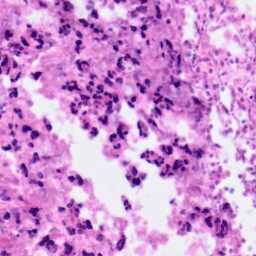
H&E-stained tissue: Pancreatic